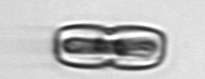
Label: Ephemera